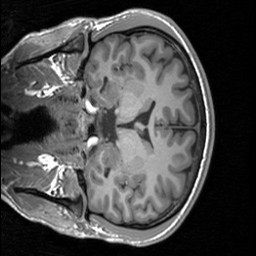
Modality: T1w
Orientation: coronal
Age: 21
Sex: male
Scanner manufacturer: siemens
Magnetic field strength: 3 T
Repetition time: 1.9 s
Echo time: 0.00226 s